Question: I have found shtml.exe in my localhost URL.Url is : localhost/germain/_vti_bin/shtml.exe/reservations.htm.
When i enterd this url the page shows a 403 error.

But in the case of live site it works fine.Look this link : <URL>
is there any settings have to change in htaccess?
Please give me an advise?
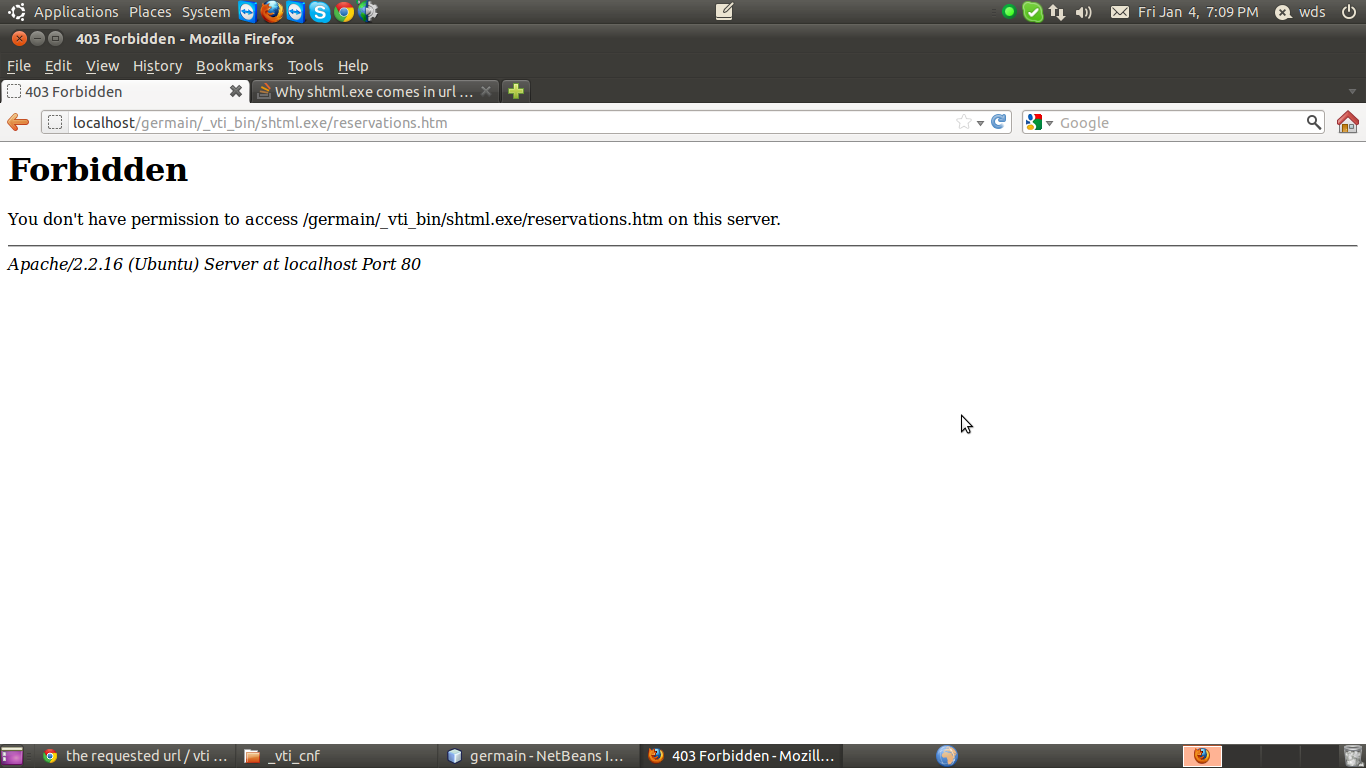
Answer: The live server has FrontPage extensions installed.
'''
# curl -I http://www.germainesluau.com/_vti_bin/shtml.exe/reservations.htm
HTTP/1.1 200 OK
Date: Fri, 04 Jan 2013 08:57:04 GMT
Server: Apache/2.2.22 (Unix) FrontPage/5.0.2.2635
Content-Length: 18680
Content-Type: text/html; charset=windows-1252
'''
Your local system, presumably, does not. It looks like you can get them from <URL>.
Personally, I'd rewrite the site to avoid them. They aren't a common tool for server side logic these days. (I don't remember seeing anyone else use this this century).